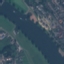
Land use / land cover: River